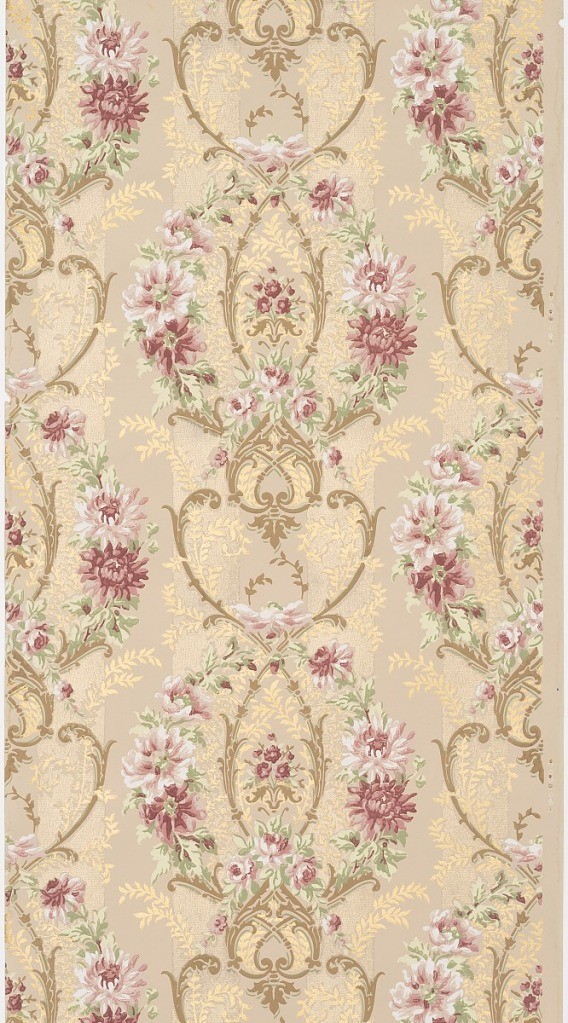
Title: Sidewall
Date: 1905–1915
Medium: Machine-printed paper, ribbed
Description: On light brown ground, vertical growths of rinceaux in green, with vines of pink and terracotta flowers, and gold rinceaux cascading throughout.